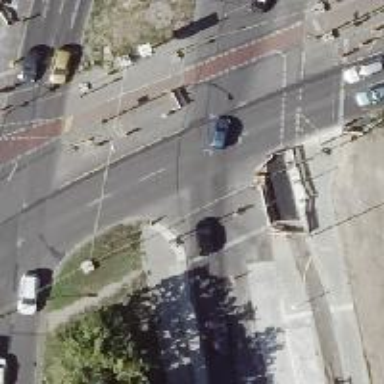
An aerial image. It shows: Road with traffic signals.